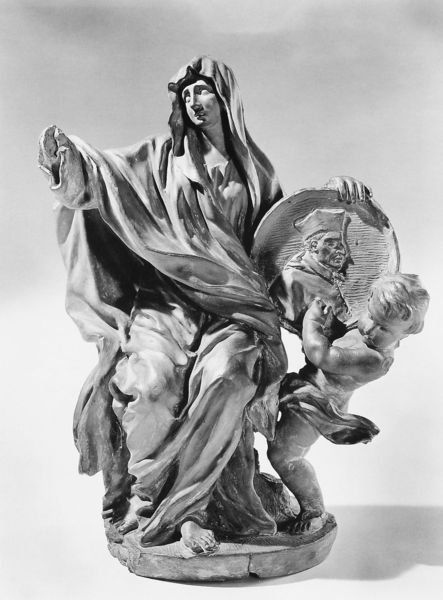
Titel: Der Glauben (Bozetto)
Künstler: Ercole Ferrata
Institution: Toledo (Ohio), Museum of Art
Schlagwörter: fuß, mann, umhang, bewegung, frau, profil, schwarz, weiss, schleier, barock, falten, mensch, schale, sockel, stein, bildnis, portrait, porträt, gewand, mantel, kind, mutter, engel, putte, putto, skulptur, statue, falte, plastik, foto, schild, medaillon, schwarzweiss, dynamik, wappen, heilige, maria, madonna, abbildung, grabmal, epitaph, prälat, mengel